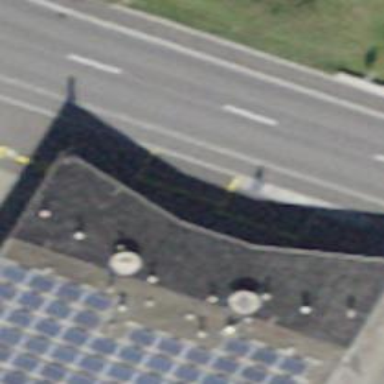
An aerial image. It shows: Charging station.